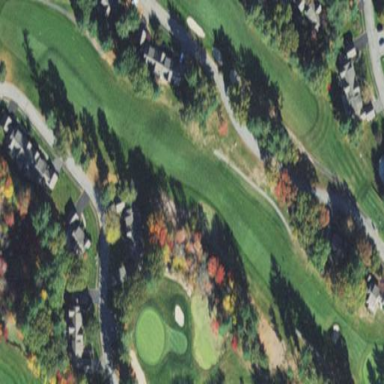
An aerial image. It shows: Golf fairway in the image.